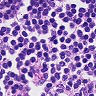
Metastatic tissue present: no